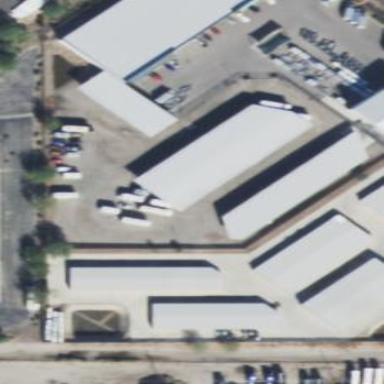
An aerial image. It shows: Building used for storage rental.